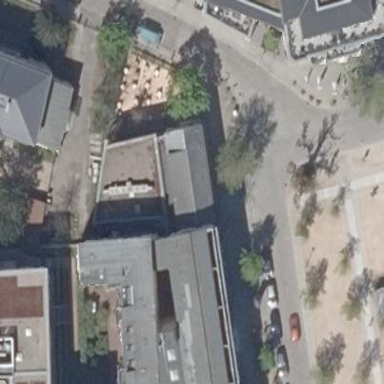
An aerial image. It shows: Commercial building that houses restaurant.